Question: I'm trying to link to individual Facebook posts and display the post page's meta data, including an image preview, but looking at the FB post page's source, it has none of the usual meta nor open graph tags.
I found that LinkedIn and Google Plus are able to retrieve meta data when you post a link to a facebook post. See below for a LinkedIn example.
How are they doing it!?

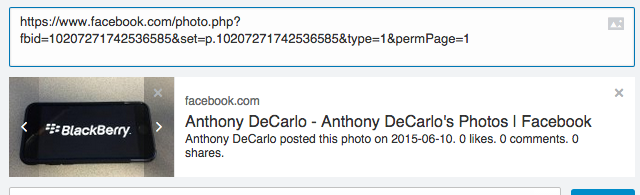
Answer: What I wanted to do was get the post page's metadata which wasn't appearing when I requested the url from my server using http.
But what I received was Facebook's error page for "Update your browser"
So I added ...
User-Agent: Mozilla/5.0 (Windows NT 5.1; rv:19.0) Gecko/20100101 Firefox/19.0
... to the header. And it worked.